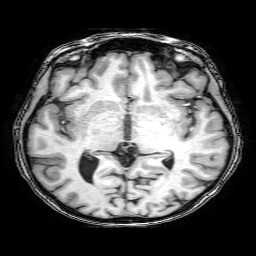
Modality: T1w
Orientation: coronal
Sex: female
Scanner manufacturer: philips
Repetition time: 0.008123 s
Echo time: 0.00373 s